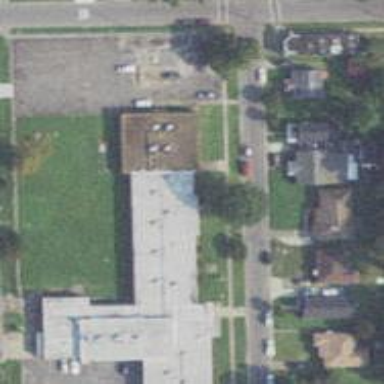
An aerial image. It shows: School.